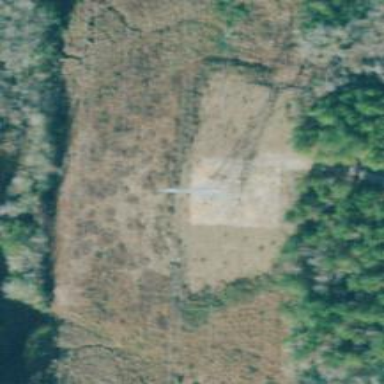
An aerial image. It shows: Lattice structure tower used for power transmission.